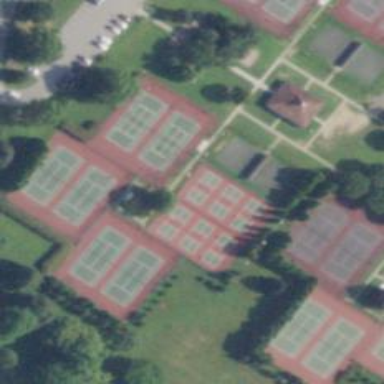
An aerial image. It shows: Tennis court on pitch.